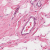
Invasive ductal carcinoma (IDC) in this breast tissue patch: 0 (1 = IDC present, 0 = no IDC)